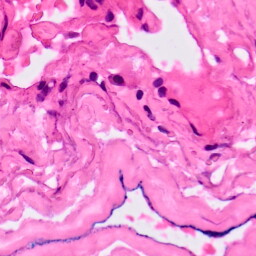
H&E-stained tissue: Lung